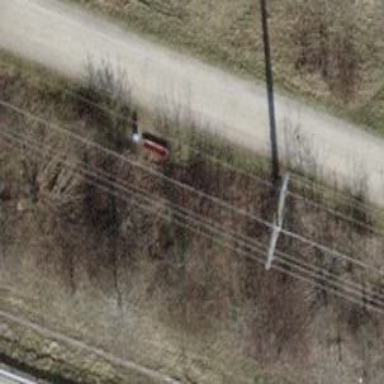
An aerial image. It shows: Bench for seating.